Question: It is described at <URL> that new 'XML Formater' is available with SDK 12, I've installed one, but still can't see those settings for XML formatting like this:

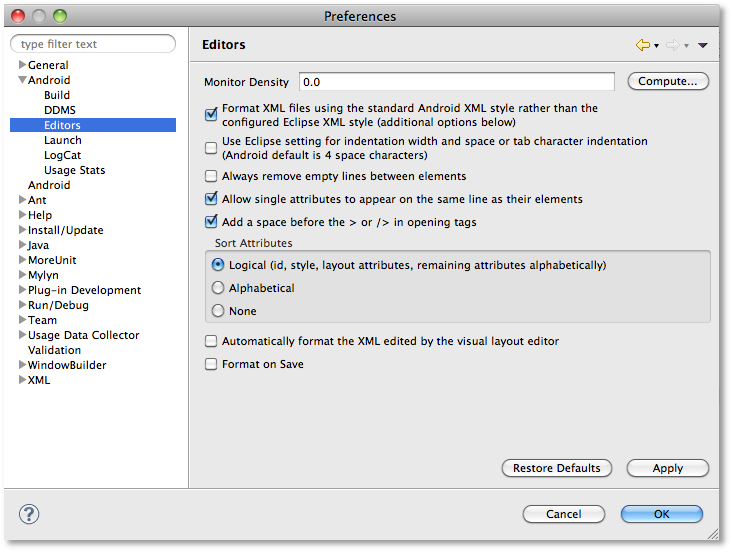
Answer: As I understand <URL>
In other words, these features do not seem to be in any release yet.